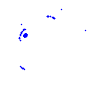
Particle: kaon